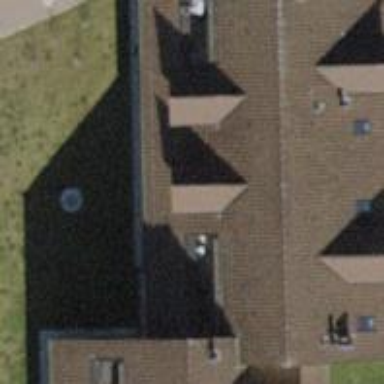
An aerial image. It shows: Building with tiled roof.